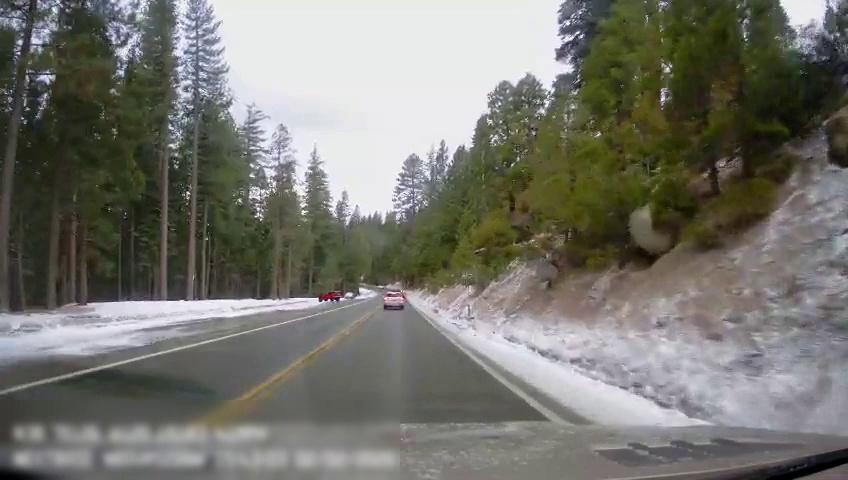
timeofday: Day
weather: Cloudy
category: Drivable Space
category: Vehicles | Car
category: Vehicles | SUV
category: Vehicles | Car
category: Lanes | Current Lane
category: Lanes | Current Lane
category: Lanes | Opposite Lane
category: Lanes | Opposite Lane